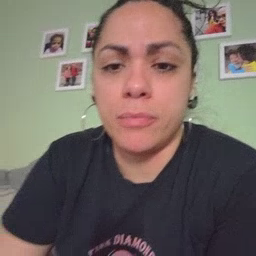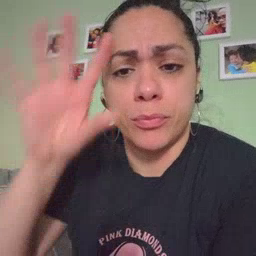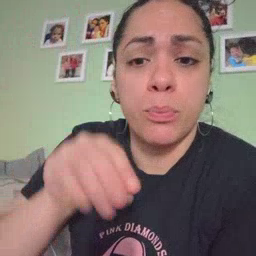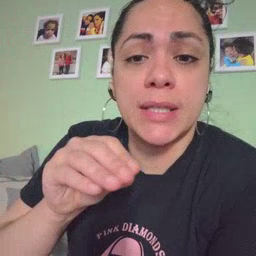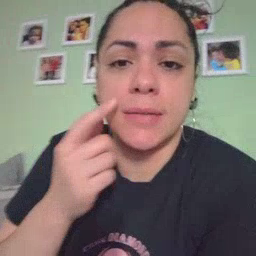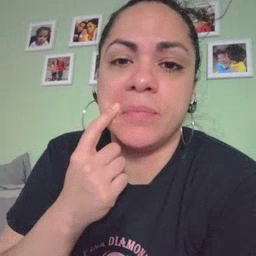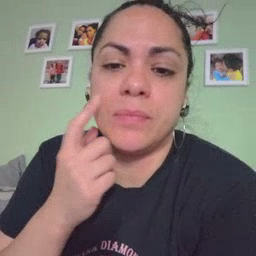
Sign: pretend